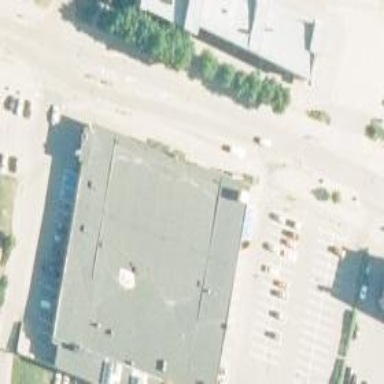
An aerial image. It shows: Supermarket.